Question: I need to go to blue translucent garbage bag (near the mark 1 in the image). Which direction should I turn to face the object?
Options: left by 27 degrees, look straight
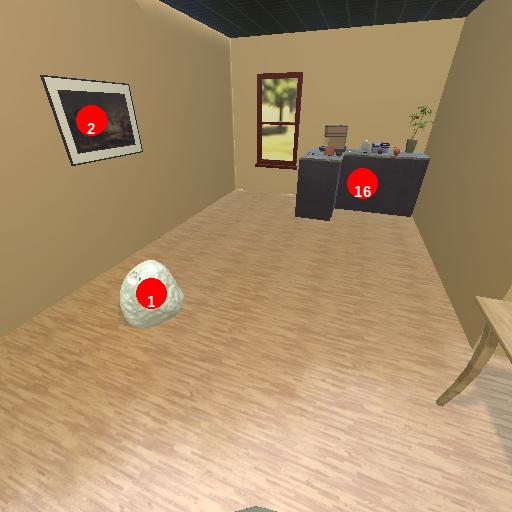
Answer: left by 27 degrees